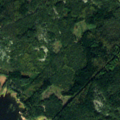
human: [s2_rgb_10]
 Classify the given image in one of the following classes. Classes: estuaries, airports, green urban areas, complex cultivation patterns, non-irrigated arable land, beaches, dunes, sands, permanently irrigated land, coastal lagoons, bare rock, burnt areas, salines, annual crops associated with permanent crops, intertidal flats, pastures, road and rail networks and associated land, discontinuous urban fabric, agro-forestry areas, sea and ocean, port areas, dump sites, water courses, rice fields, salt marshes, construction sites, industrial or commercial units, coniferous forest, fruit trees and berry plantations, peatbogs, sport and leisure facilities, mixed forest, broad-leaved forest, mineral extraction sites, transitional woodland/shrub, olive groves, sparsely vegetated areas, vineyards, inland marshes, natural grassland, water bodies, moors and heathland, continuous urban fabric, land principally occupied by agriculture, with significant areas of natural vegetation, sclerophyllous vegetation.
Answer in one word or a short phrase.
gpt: coniferous forest, mixed forest, sea and ocean